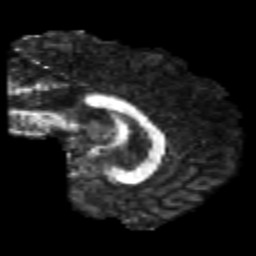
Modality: FA
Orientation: sagittal
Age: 22
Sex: male
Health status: healthy
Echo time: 0.074 s